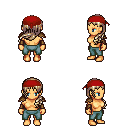
a pixel art fantasy rpg character, female body template, human, tanned skin, leather shoulder armor, teal pants, white blonde left-swept hairstyle, red bandana, cloth bracers, four views (front, back, left, right), 2x2 character sprite sheet, small pixel art, hard edges, no anti-aliasing